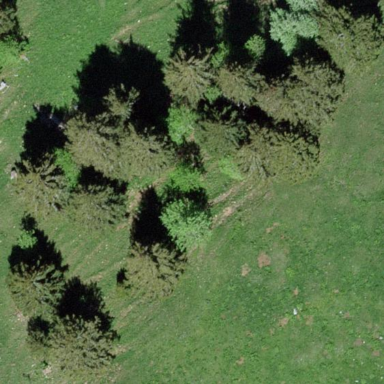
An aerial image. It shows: Evergreen forest with needle-leaved trees.